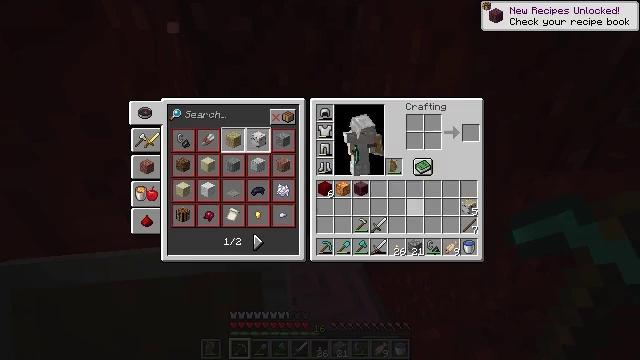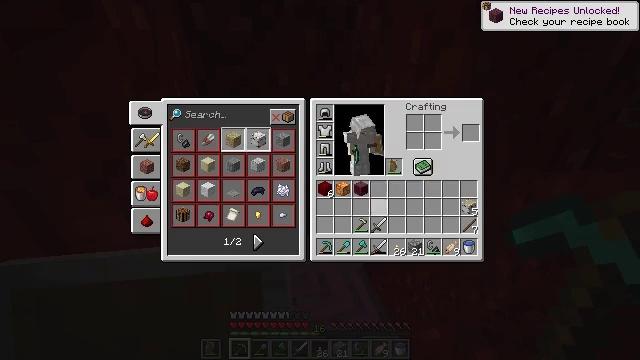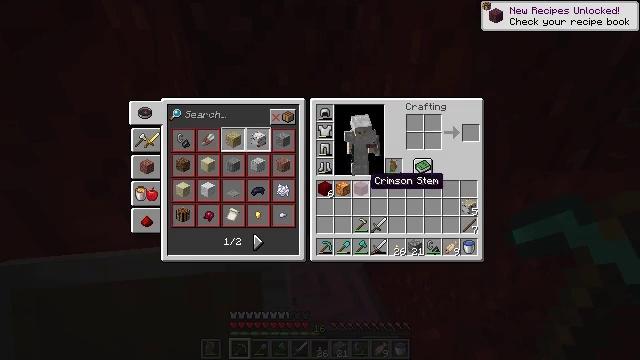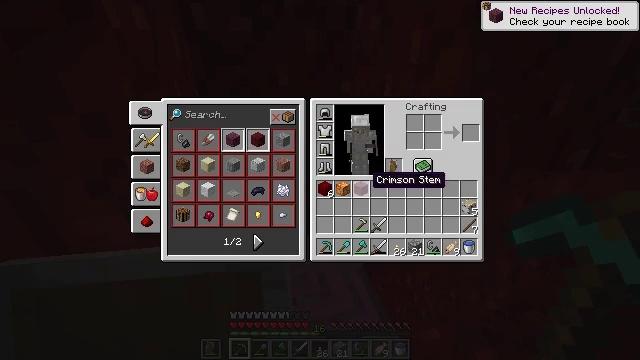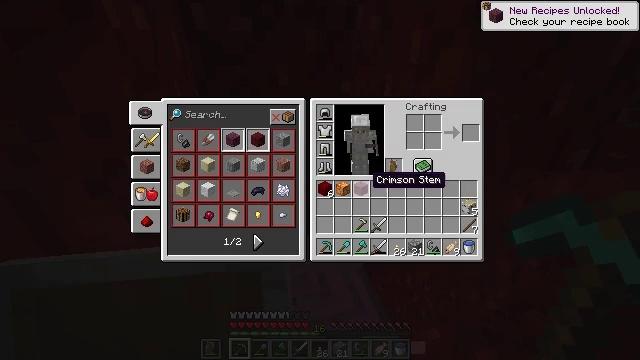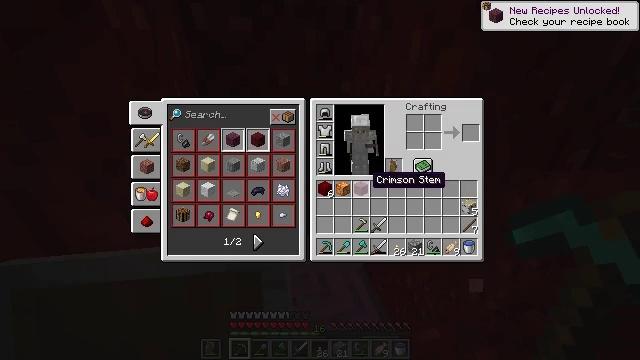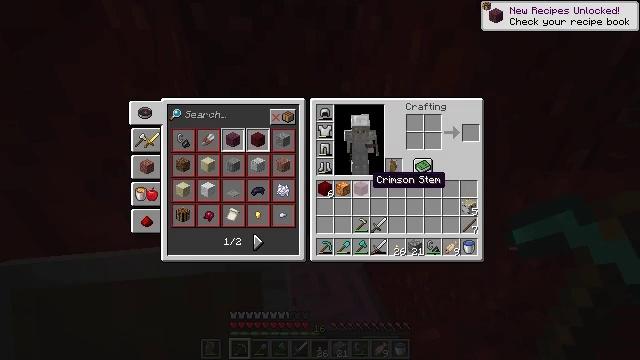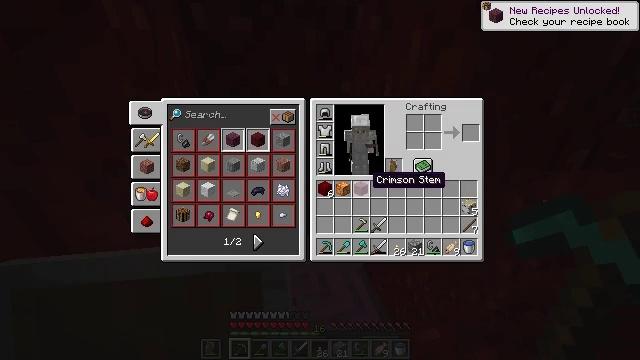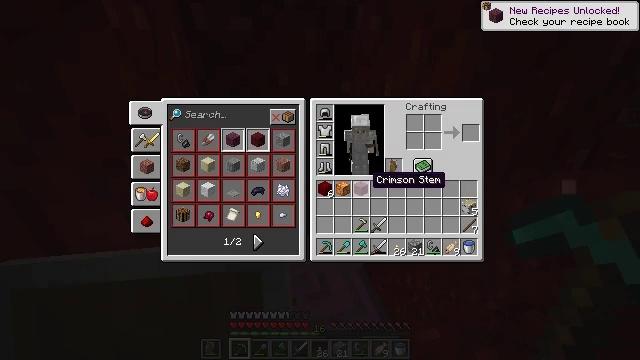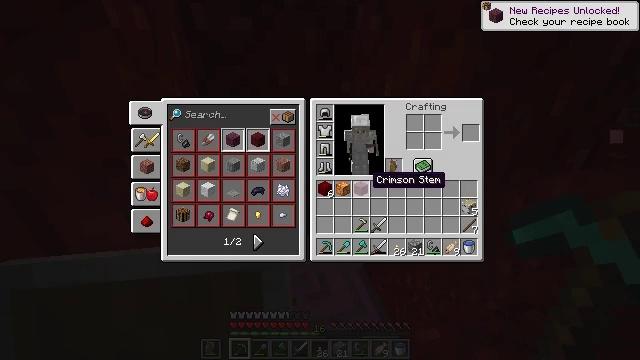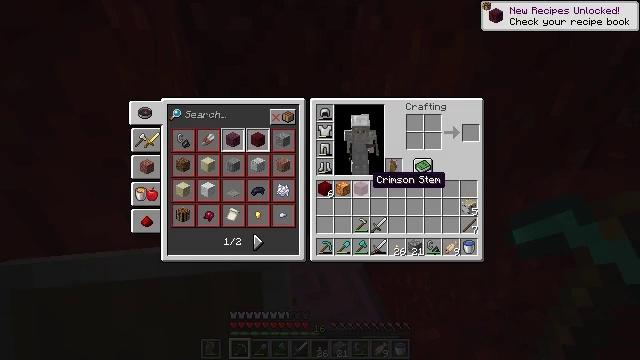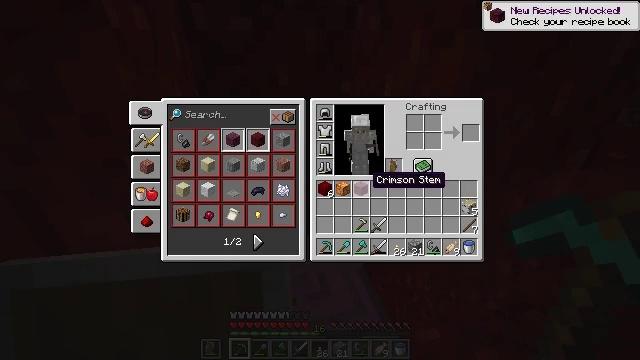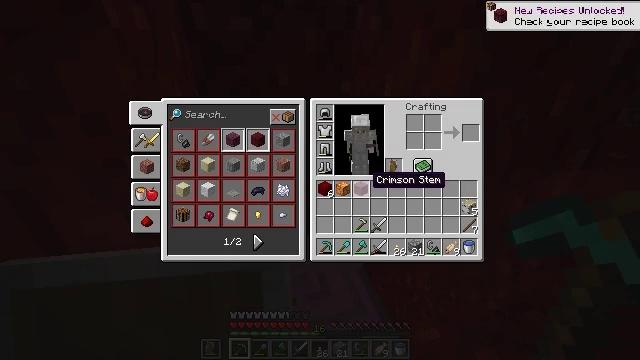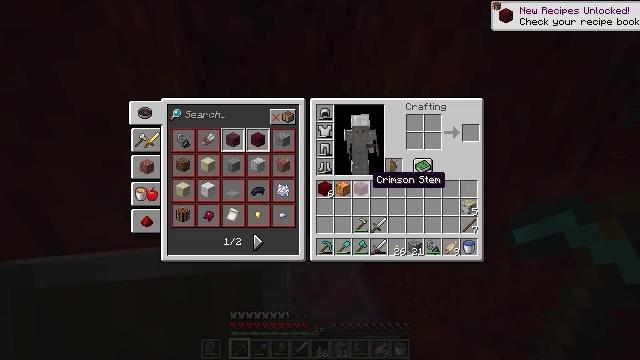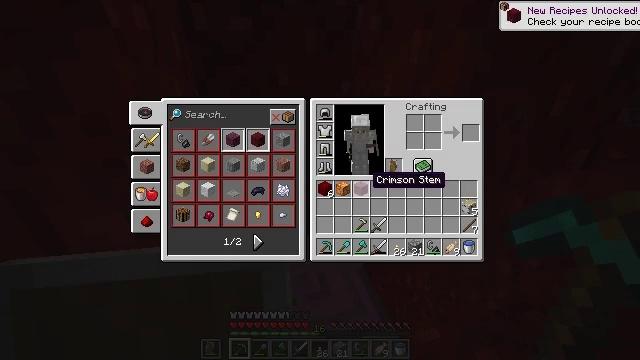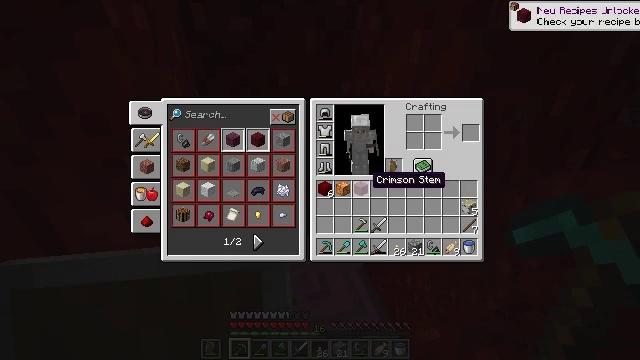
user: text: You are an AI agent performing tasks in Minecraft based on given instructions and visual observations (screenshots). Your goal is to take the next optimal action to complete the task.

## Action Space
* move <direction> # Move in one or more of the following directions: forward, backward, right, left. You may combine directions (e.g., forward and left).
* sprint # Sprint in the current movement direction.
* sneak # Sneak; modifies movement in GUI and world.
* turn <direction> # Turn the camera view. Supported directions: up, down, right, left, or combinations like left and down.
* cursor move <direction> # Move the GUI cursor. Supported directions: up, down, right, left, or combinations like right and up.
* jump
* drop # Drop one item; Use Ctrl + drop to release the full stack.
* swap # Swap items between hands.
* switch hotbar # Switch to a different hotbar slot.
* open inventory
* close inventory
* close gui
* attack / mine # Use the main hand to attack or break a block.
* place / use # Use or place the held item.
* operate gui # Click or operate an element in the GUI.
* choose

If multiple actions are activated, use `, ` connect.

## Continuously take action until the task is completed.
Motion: motion action
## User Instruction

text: Break the nether wart block with a tool.
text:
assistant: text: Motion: open gui
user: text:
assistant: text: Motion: cursor move left and up
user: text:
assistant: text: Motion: no_op
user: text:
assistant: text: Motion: no_op
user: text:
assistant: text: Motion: no_op
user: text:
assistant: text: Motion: no_op
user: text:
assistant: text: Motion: no_op
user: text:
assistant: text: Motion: no_op
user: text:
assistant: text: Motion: no_op
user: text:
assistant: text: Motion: no_op
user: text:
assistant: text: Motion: no_op
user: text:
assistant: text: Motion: no_op
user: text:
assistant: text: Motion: no_op
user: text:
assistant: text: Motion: no_op
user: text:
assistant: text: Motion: no_op
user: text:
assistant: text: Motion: no_op
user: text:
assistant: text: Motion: no_op
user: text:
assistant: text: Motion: no_op
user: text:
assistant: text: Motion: no_op
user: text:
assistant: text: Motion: no_op
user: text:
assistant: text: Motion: no_op
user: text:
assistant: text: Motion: no_op
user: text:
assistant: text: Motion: no_op
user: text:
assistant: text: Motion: no_op
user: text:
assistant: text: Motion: no_op
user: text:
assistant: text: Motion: no_op
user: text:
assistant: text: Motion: no_op
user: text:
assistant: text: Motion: close gui
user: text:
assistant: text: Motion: no_op
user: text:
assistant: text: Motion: no_op